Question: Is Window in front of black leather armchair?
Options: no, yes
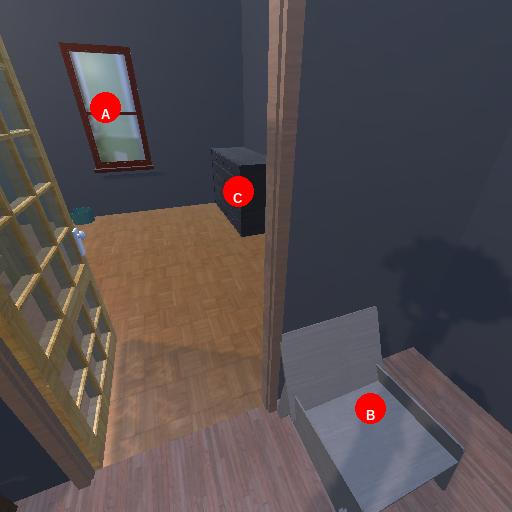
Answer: no